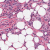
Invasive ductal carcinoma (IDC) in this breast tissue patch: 1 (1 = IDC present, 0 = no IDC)